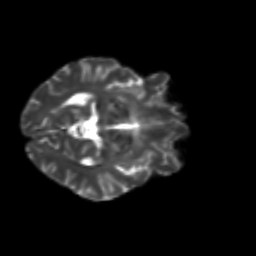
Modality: T2w
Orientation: axial
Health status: ill
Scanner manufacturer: siemens
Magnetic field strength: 3 T
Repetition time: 6.8 s
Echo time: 0.097 s